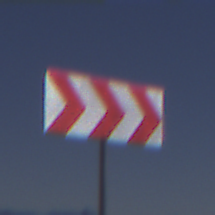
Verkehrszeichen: RichtungstafelnInKurvenGrossLinks
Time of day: Midday
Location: Outdoor (Nature)
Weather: Clear
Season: NotSpecified
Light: Natural